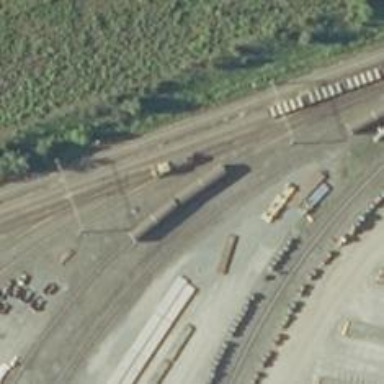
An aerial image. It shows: Railway spur service.